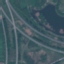
Land use / land cover: Highway